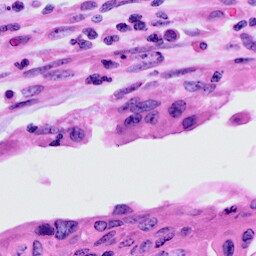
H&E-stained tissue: Cervix